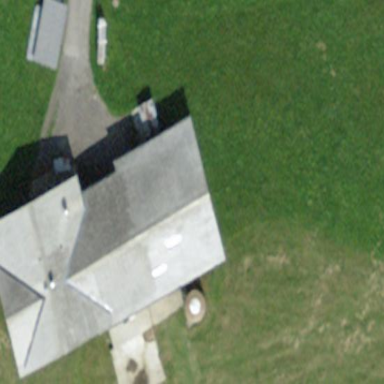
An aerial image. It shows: Farm building.